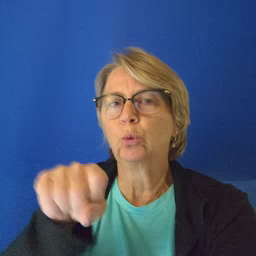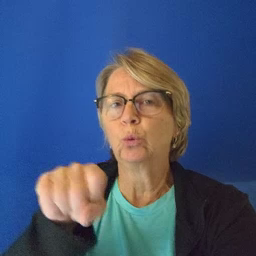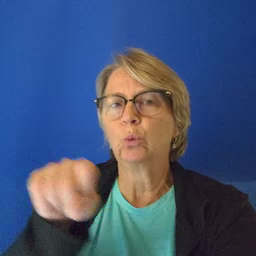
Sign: shoe